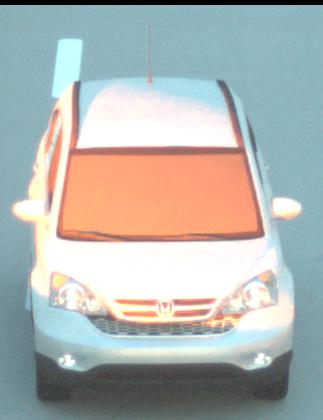
Make: Honda
Model: CR-V
Detailed model: CR-V (III) (04/10 - 10/12)
Model produced from: 2010
Model produced until: 2012
Doors: 5
Color: white
Road condition: dry road
Daytime: sunrise or sunset
Contrast: medium contrast